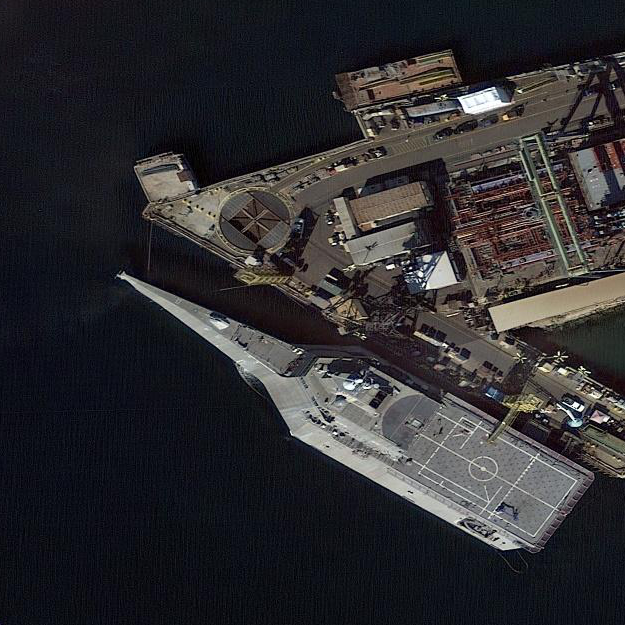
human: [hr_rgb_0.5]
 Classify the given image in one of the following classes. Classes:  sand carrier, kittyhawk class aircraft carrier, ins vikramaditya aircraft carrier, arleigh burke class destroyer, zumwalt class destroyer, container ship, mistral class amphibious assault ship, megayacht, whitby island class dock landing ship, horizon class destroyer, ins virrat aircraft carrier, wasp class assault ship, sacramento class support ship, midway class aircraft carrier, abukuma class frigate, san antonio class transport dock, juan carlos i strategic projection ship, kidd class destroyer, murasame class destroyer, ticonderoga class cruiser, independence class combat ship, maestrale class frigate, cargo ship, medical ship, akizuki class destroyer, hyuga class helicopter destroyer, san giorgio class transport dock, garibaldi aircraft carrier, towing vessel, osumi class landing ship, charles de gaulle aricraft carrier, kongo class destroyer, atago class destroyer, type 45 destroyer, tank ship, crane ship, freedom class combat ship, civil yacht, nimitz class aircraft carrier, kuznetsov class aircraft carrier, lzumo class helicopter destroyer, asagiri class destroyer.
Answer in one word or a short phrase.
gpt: Independence class combat ship